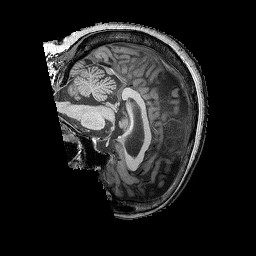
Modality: T1w
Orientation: sagittal
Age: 60
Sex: female
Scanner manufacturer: siemens
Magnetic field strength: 3 T
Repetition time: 2.25 s
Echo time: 0.00415 s